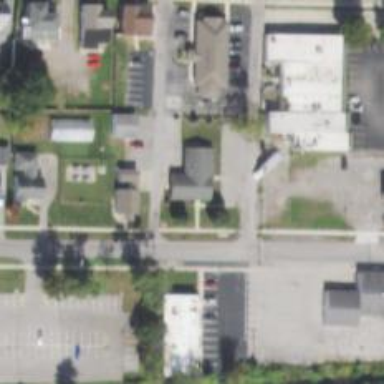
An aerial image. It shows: Healthcare clinic.